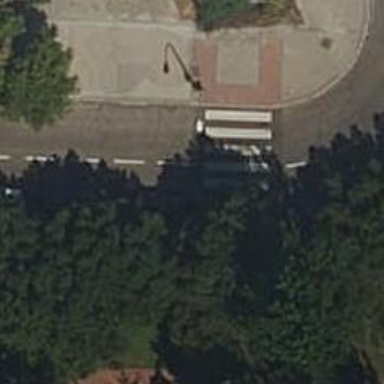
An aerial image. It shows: Sidewalk.